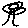
Label: tree